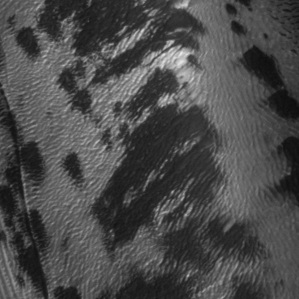
Label: frost